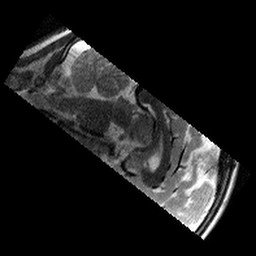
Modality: T2w
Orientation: sagittal
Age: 10
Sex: male
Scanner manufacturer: siemens
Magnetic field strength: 3 T
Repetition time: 9.23 s
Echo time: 0.067 s